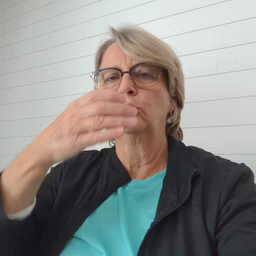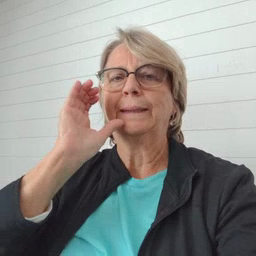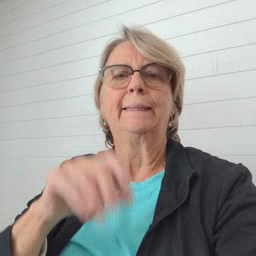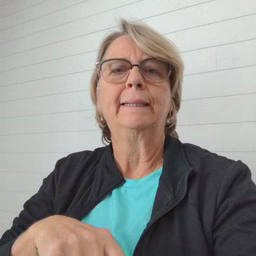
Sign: drink